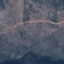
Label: HerbaceousVegetation